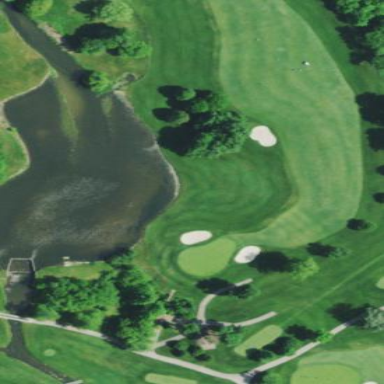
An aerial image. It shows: Water hazard in golf course. The hazard is natural water feature.